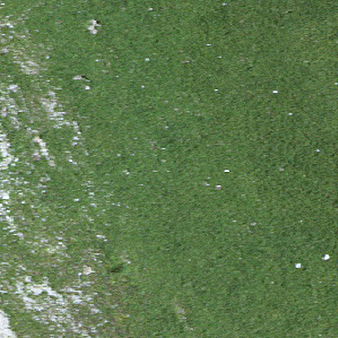
Label: other